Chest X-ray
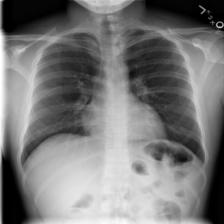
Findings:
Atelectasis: negative
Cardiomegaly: negative
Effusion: negative
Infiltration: negative
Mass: negative
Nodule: negative
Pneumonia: negative
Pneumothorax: negative
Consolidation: negative
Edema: negative
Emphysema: negative
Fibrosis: negative
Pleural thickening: negative
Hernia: negative